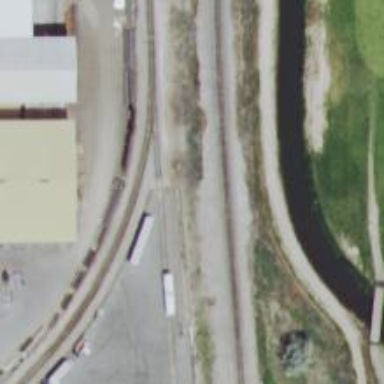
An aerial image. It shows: Railway siding for service.